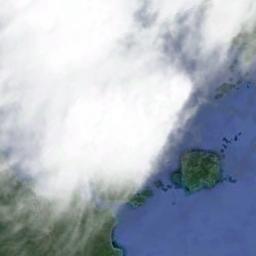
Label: cloud